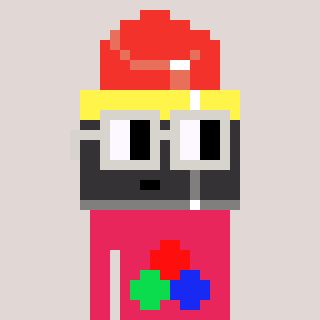
a pixel art character with square light gray glasses, a lipstick-shaped head and a redpinkish-colored body on a warm background